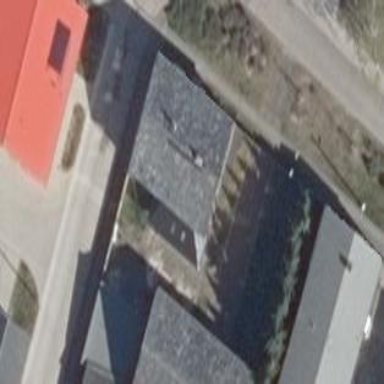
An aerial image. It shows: Part of building.